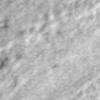
Label: no_change